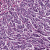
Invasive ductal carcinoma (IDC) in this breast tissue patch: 1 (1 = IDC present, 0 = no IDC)